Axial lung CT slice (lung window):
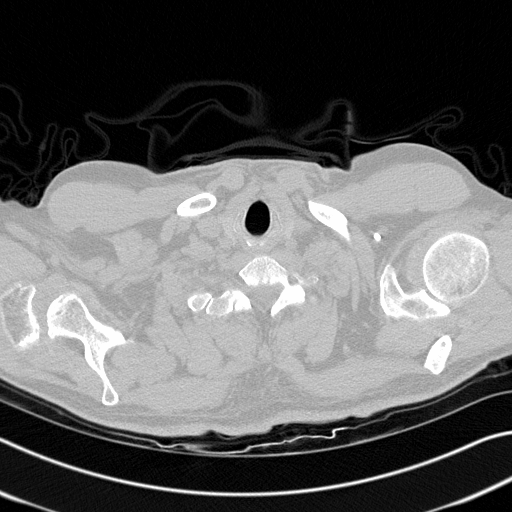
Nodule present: no